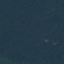
Label: Forest